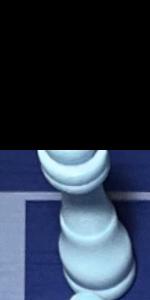
Label: King_White